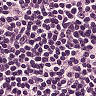
Metastatic tissue present: no